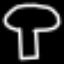
Label: mushroom